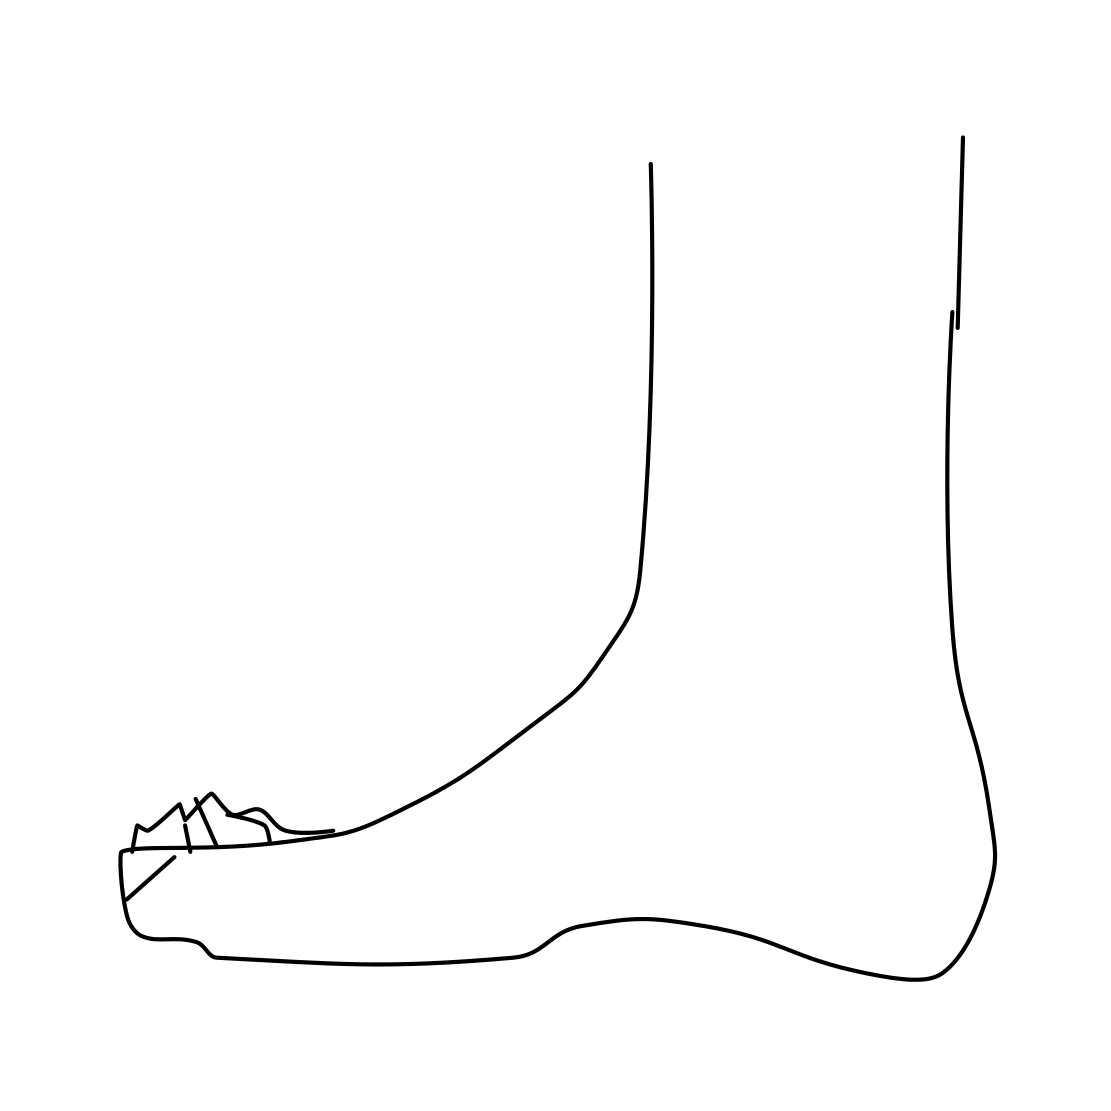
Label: foot